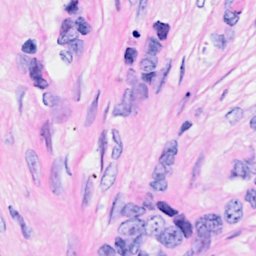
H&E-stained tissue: Breast